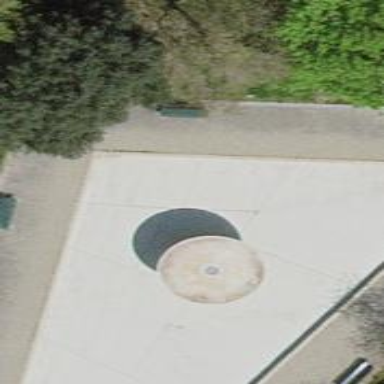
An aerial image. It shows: Fountain.